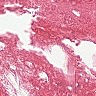
Metastatic tissue present: no